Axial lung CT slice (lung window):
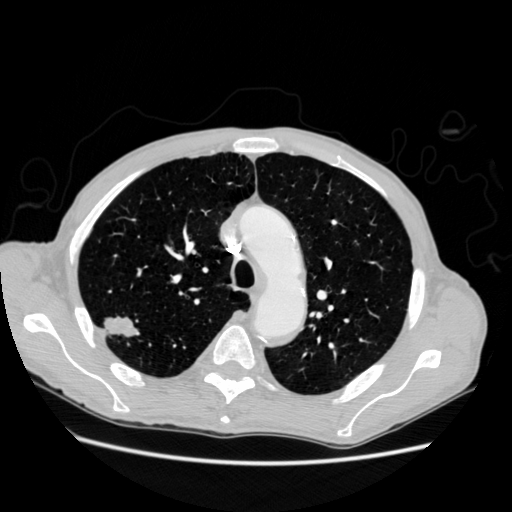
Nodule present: yes
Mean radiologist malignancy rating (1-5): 4.5